Interaction volume radius: 5 \u00c5
Interaction volume height: 40 \u00c5
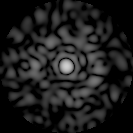
Disorder parameter: 0.8518